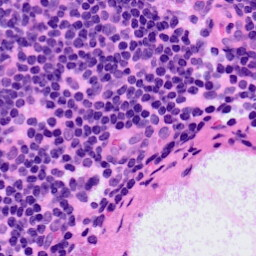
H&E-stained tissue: LymphNode